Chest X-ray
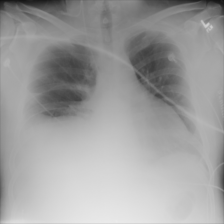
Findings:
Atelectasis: positive
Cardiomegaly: negative
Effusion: positive
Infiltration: negative
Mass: negative
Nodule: negative
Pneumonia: negative
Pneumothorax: negative
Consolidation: negative
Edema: negative
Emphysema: negative
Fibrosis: negative
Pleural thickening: negative
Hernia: negative